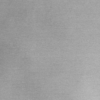
Label: dusty